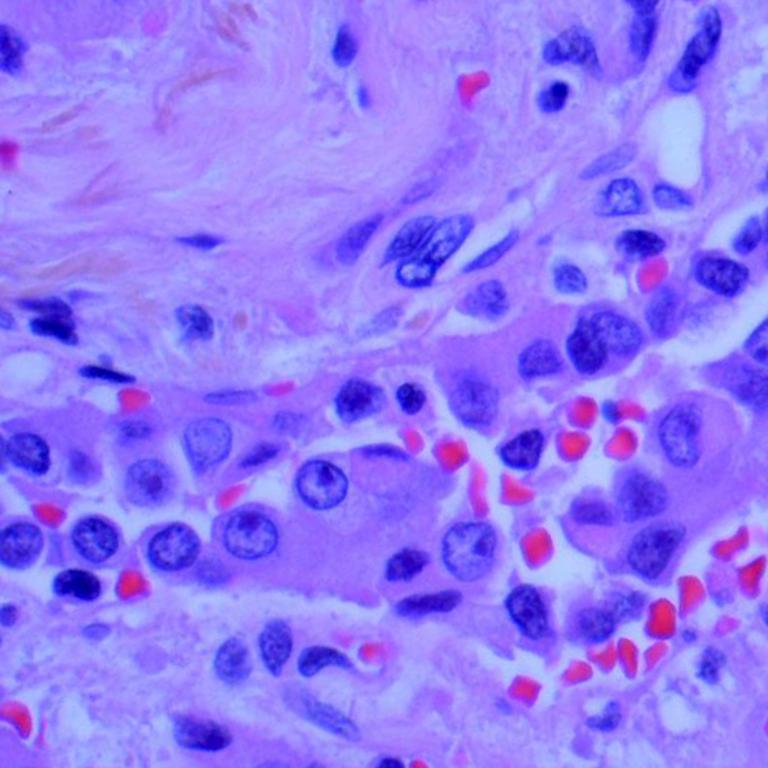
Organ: lung
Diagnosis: adenocarcinomas